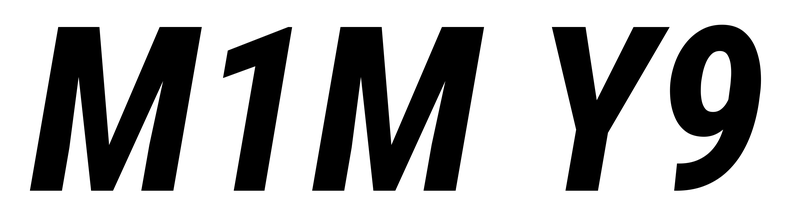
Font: Roboto-Italic_Condensed_Bold_Italic